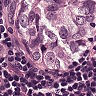
Metastatic tissue present: yes